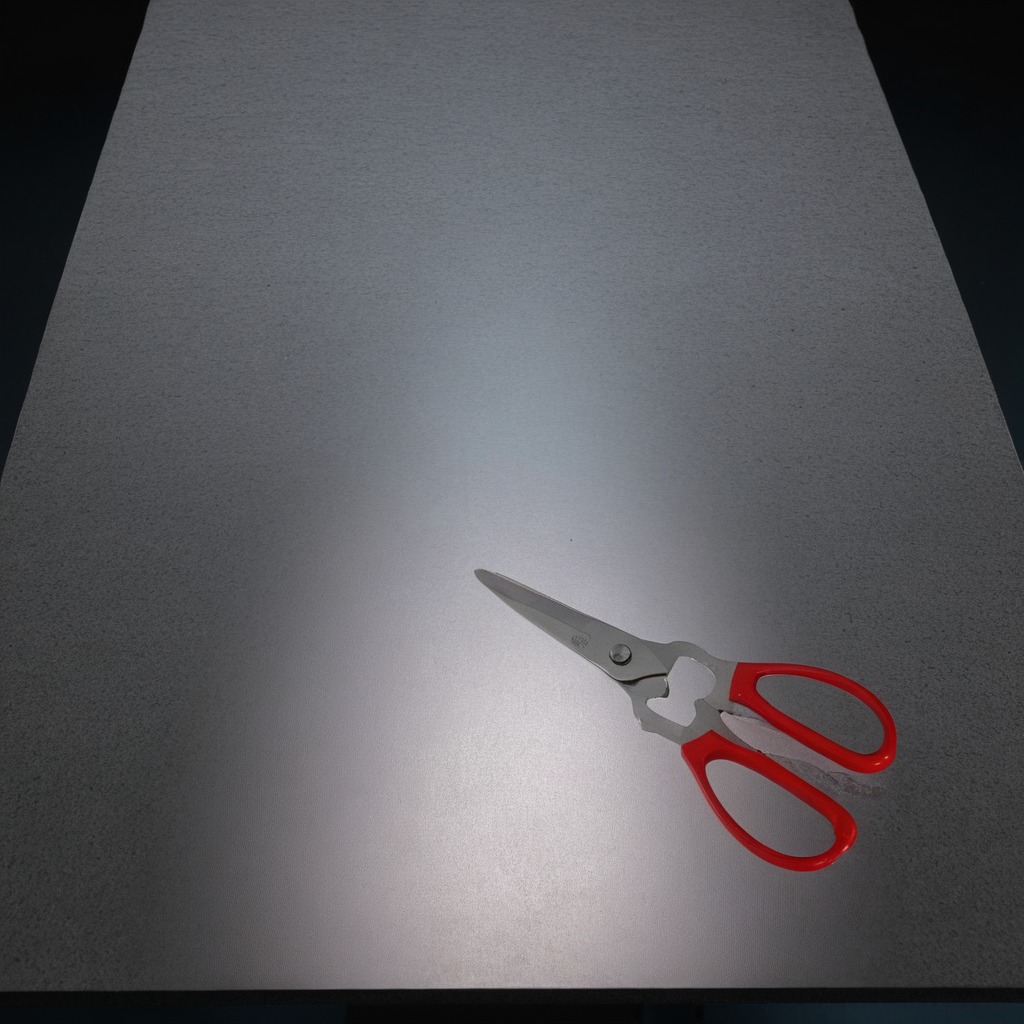
A scissor lies on a clean granite table inside a workshop at night dim ambient light soft shadows worn but